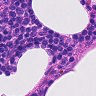
Metastatic tissue present: no